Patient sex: F
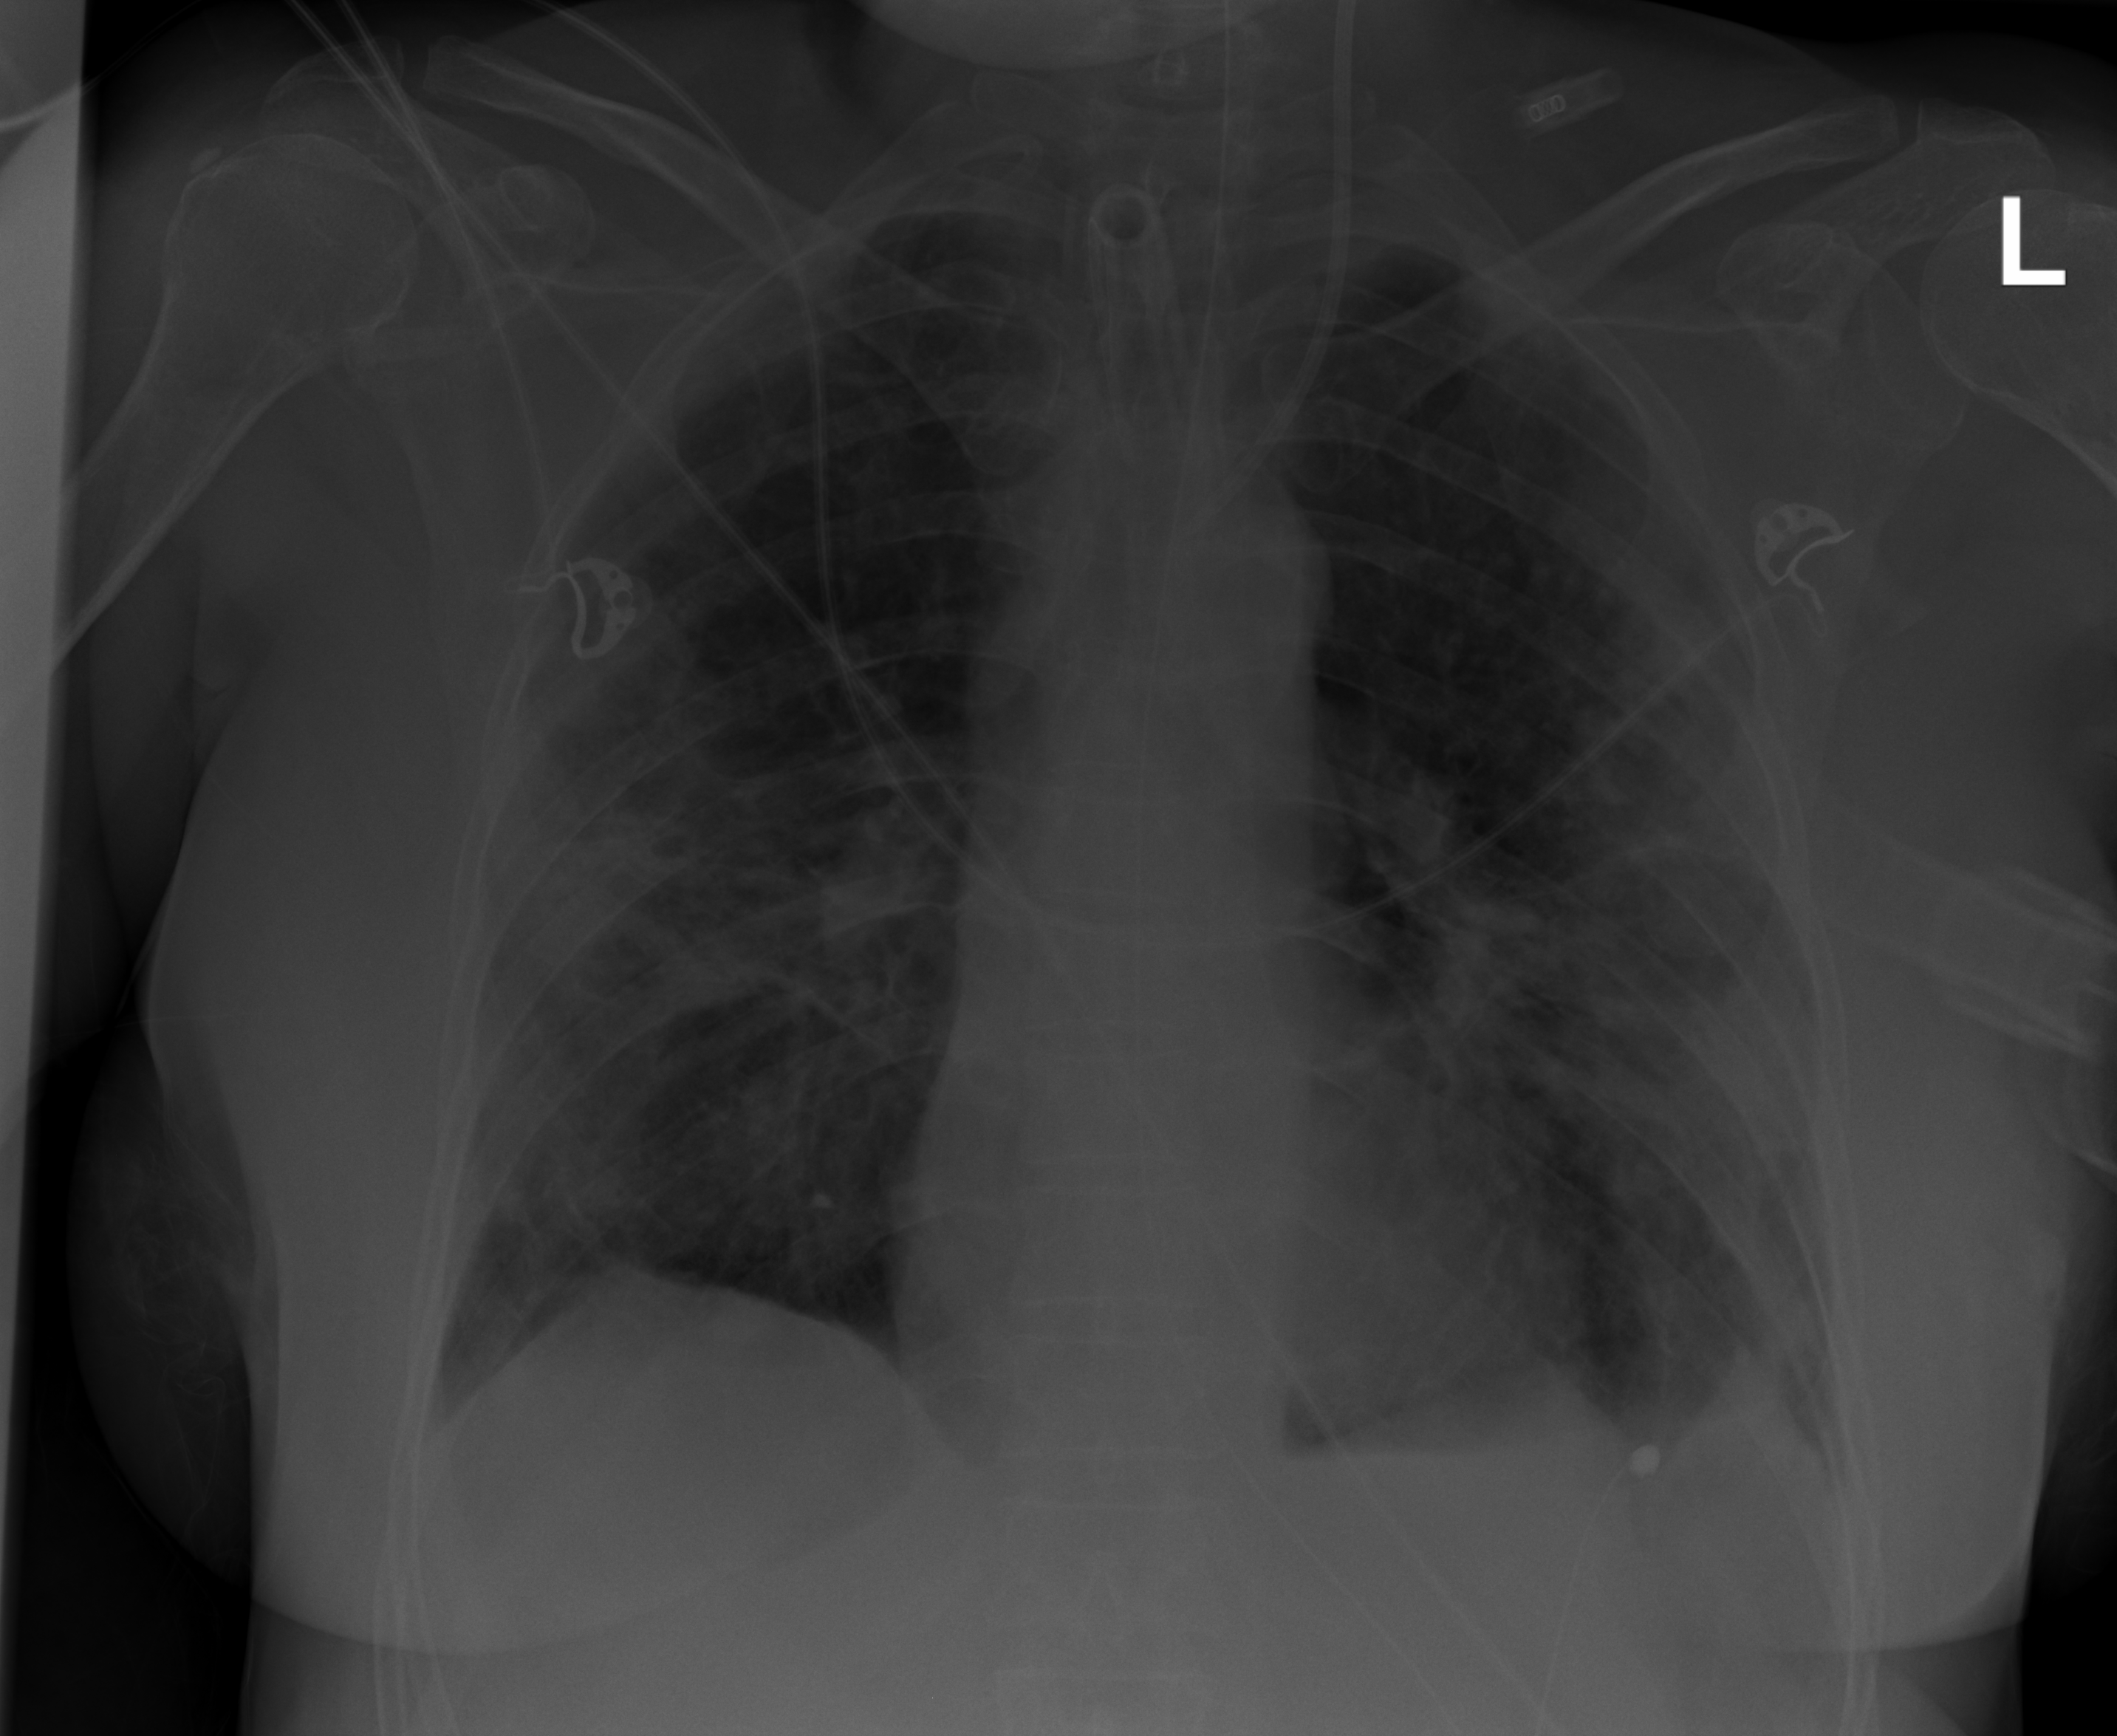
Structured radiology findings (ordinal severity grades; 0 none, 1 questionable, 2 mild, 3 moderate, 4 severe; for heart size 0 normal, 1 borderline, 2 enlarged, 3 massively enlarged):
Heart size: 0
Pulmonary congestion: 0
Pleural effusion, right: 0
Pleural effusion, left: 0
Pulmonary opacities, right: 2
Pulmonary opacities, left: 2
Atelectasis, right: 2
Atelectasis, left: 2